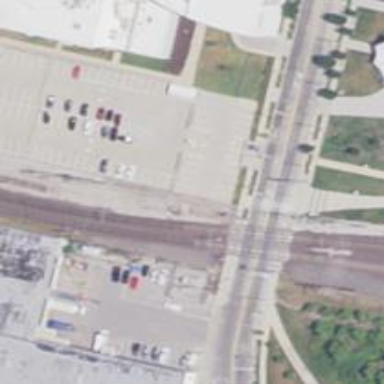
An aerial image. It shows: Railway crossing.